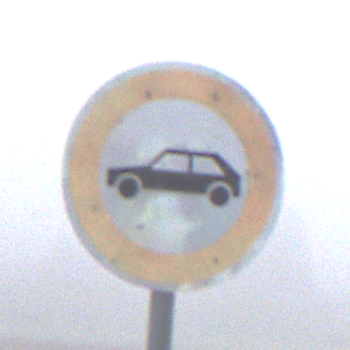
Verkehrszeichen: VerbotPersonenkraftwagen
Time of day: MorningAfternoon
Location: Outdoor (RoadRail)
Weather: Overcast
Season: NotSpecified
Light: Natural